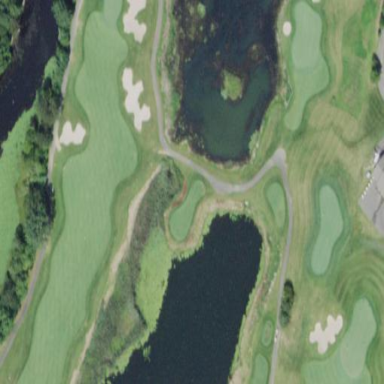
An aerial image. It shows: Rough area on grassy golf course.